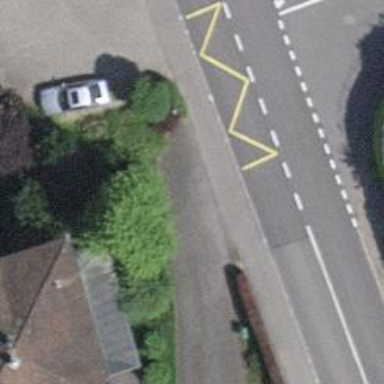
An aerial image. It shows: Platform for public transport on the road.